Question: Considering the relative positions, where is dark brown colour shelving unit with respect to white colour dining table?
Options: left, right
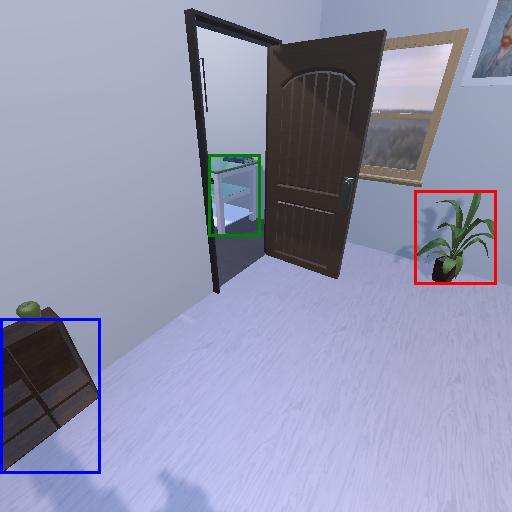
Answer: left